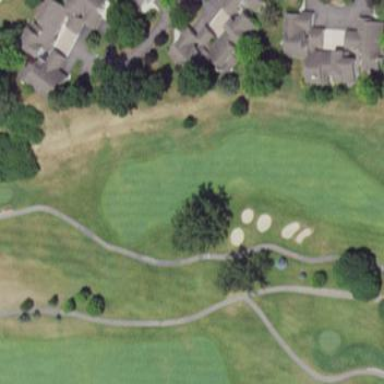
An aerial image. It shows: Grassy area designated as golf fairway.